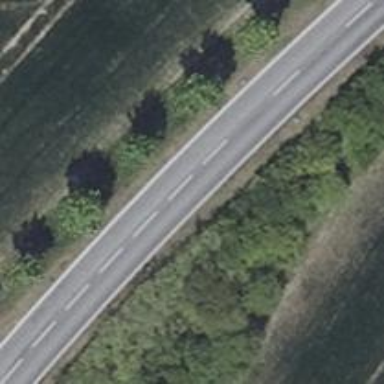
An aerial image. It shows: Secondary road.